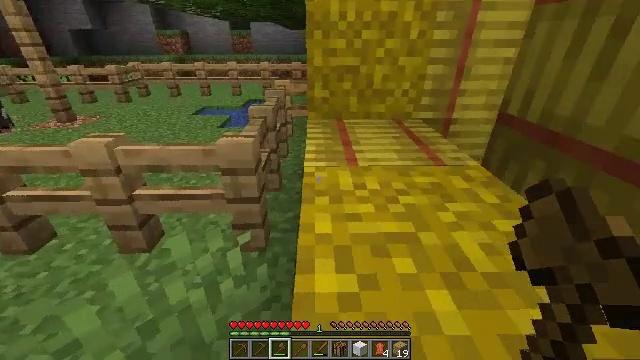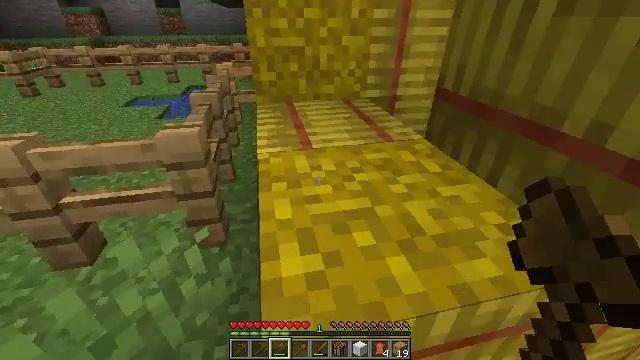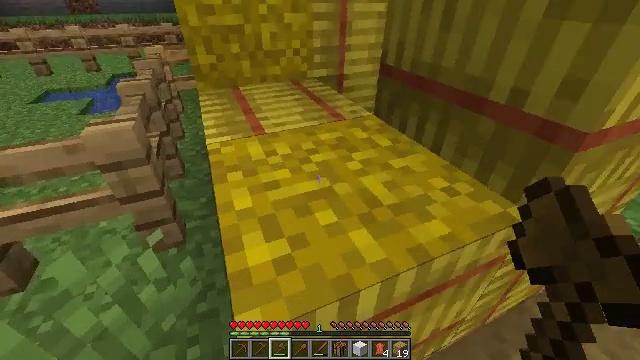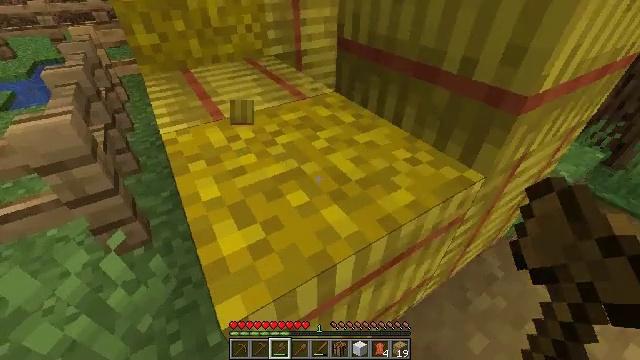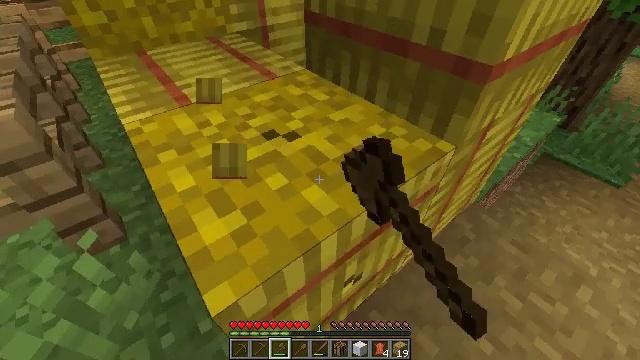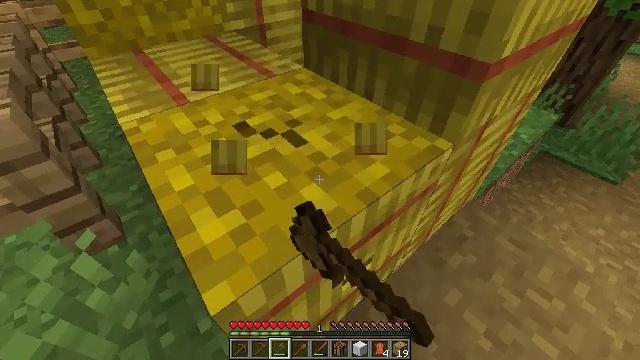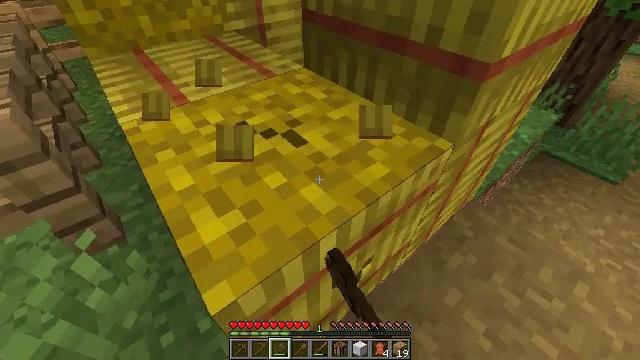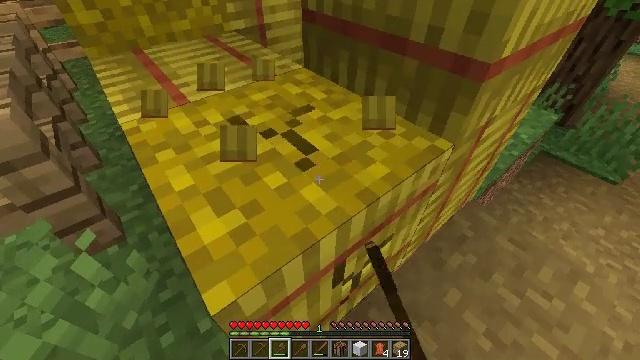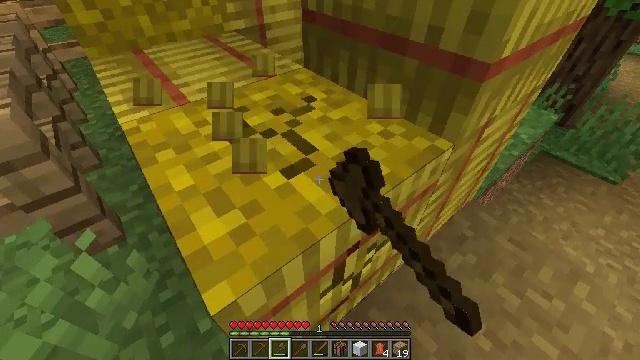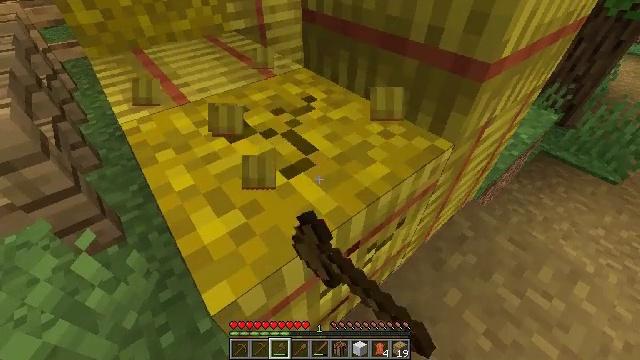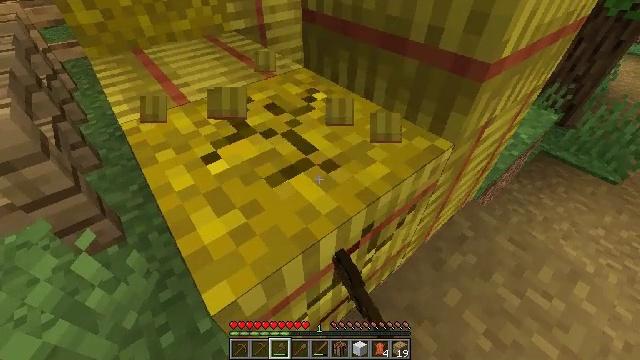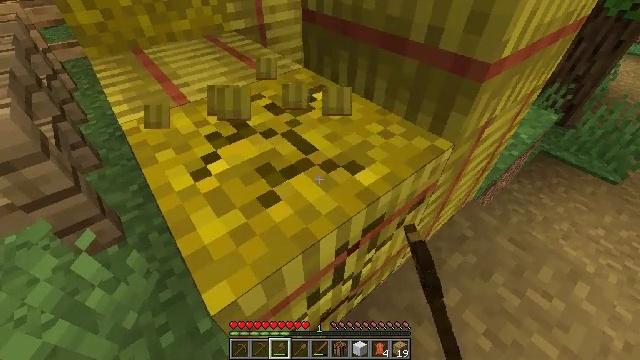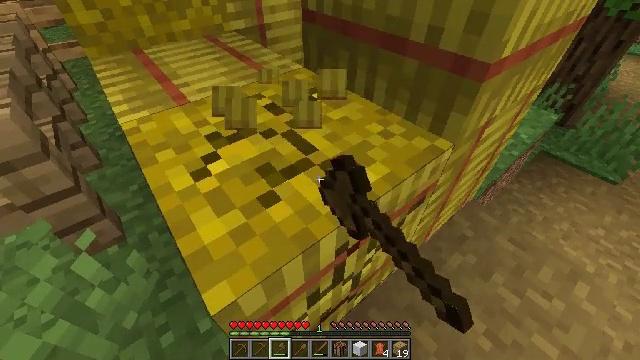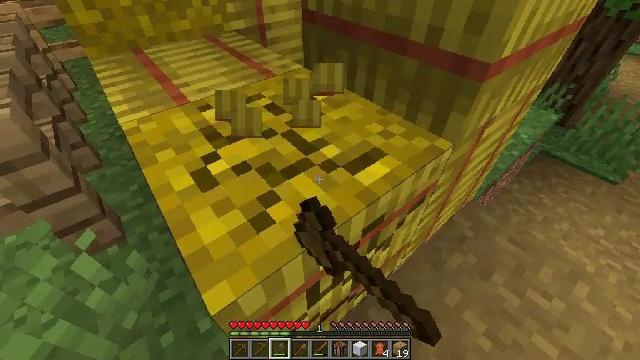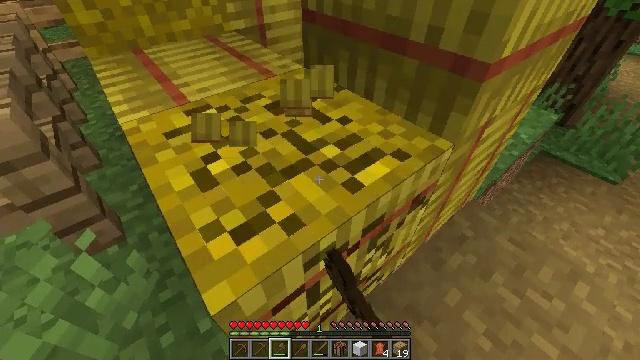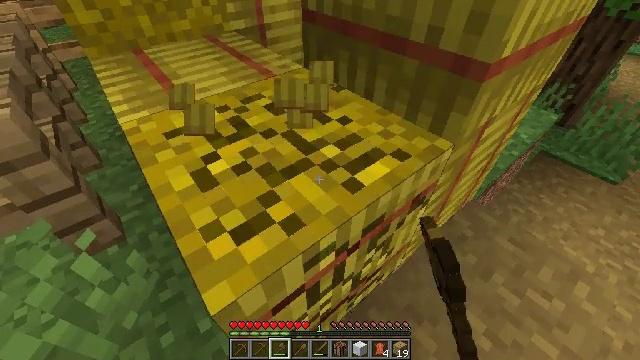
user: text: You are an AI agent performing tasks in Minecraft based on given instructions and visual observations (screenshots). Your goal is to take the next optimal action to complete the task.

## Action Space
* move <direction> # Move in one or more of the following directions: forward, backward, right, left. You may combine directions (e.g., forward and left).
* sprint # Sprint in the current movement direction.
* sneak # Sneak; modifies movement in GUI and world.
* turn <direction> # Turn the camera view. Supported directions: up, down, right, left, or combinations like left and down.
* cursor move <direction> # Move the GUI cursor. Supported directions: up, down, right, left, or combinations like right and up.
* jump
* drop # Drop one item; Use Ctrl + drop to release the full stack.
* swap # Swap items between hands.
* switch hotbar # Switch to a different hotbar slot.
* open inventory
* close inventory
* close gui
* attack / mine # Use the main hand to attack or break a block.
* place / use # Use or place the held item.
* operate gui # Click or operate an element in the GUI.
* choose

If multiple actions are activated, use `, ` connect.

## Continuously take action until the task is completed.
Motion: motion action
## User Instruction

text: Mine a hay block from the field.
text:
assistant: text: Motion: turn right and down
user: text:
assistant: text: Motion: turn right and down
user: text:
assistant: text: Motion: turn right and down, attack / mine
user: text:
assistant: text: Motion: turn right and down, attack / mine
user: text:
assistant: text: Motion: attack / mine
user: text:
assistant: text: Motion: attack / mine
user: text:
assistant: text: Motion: attack / mine
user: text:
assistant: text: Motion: attack / mine
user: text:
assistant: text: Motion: attack / mine
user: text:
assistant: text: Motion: attack / mine
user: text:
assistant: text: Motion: attack / mine
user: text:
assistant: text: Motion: attack / mine
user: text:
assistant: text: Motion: attack / mine
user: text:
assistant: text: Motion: attack / mine
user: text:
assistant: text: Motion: attack / mine
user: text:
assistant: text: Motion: attack / mine
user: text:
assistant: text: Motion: attack / mine
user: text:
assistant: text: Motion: attack / mine
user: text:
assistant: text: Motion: attack / mine
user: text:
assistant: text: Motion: attack / mine
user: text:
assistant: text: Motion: attack / mine
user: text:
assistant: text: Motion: attack / mine
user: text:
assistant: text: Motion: attack / mine
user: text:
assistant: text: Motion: attack / mine
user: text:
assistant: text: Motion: turn right, attack / mine
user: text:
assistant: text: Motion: turn right and up, attack / mine
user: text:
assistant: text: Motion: turn right and up, attack / mine
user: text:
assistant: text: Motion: turn right and up, attack / mine
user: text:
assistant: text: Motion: turn right, attack / mine
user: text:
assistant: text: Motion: attack / mine